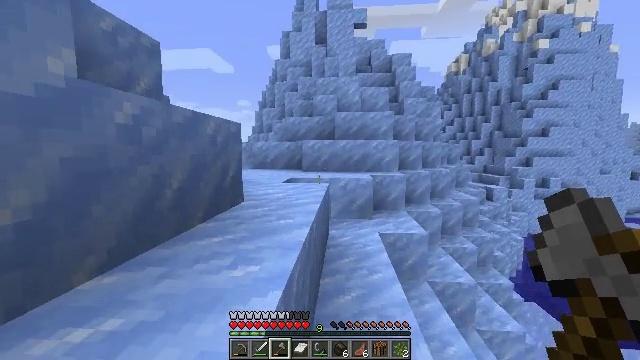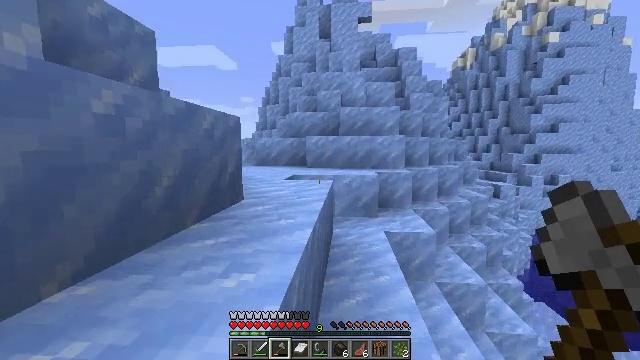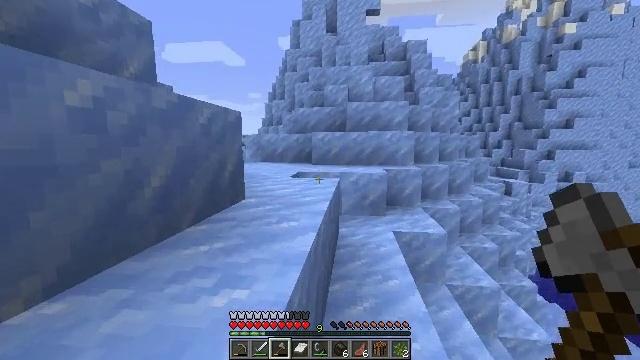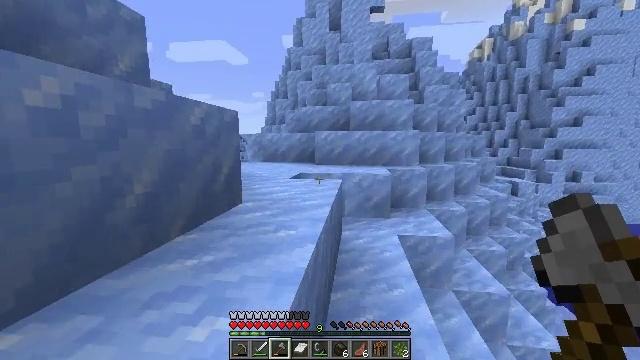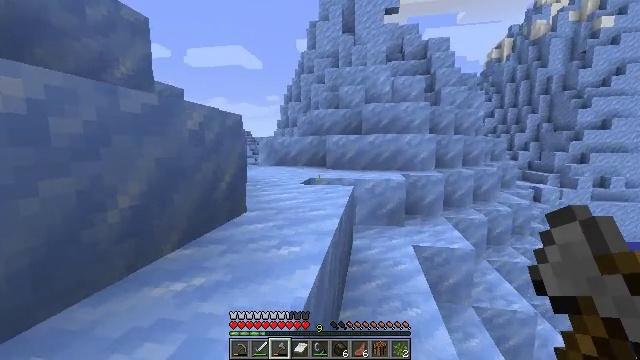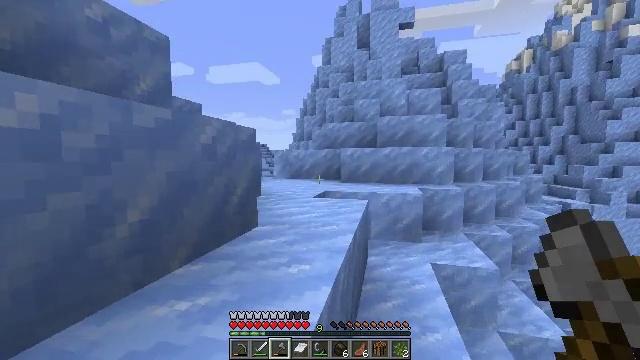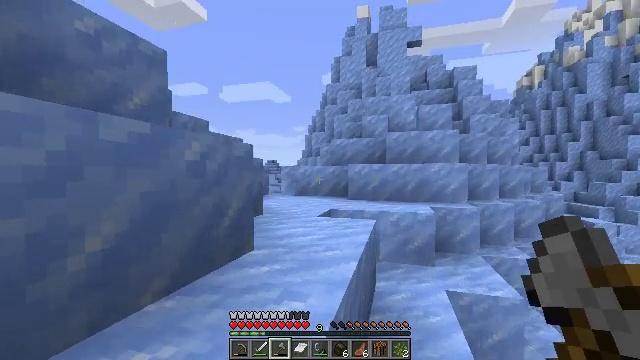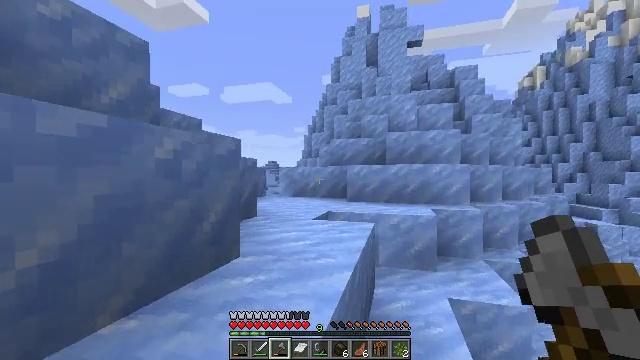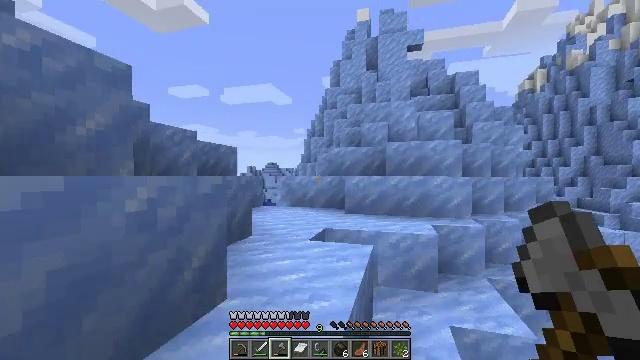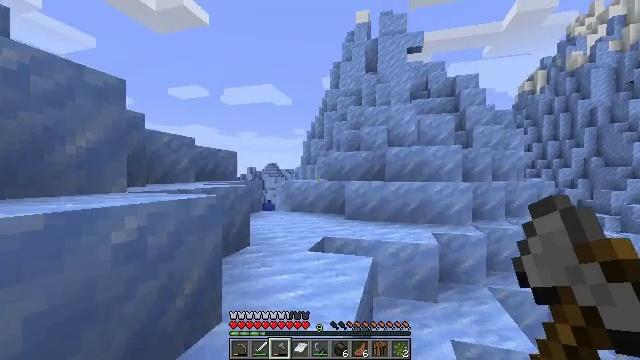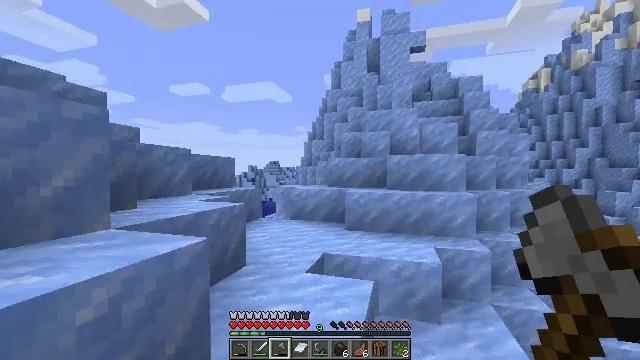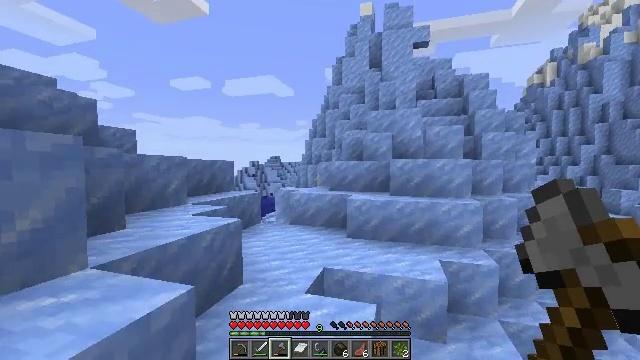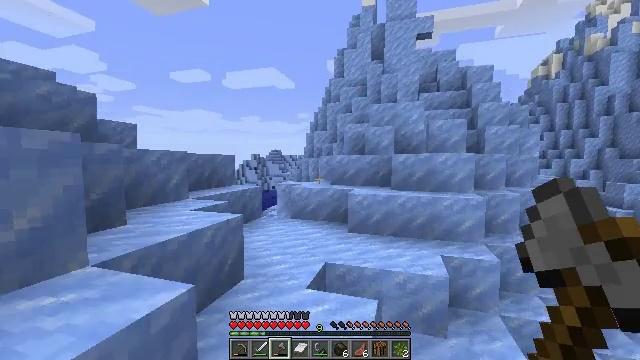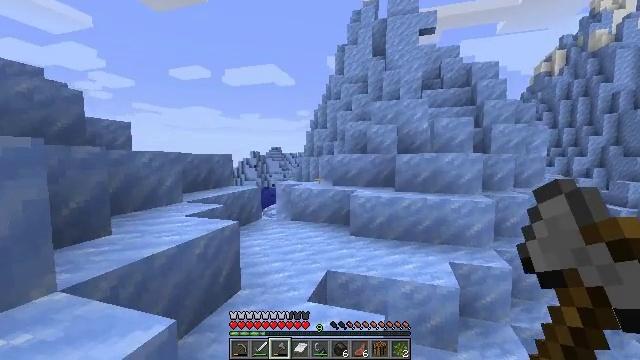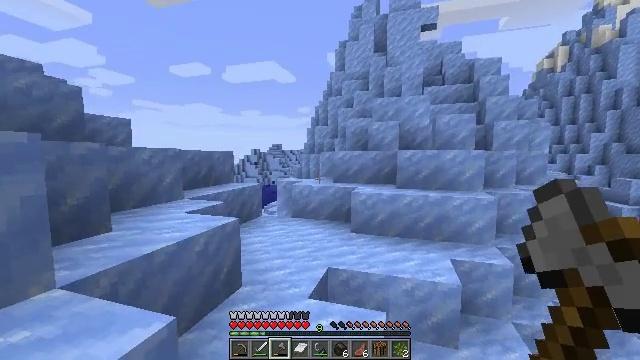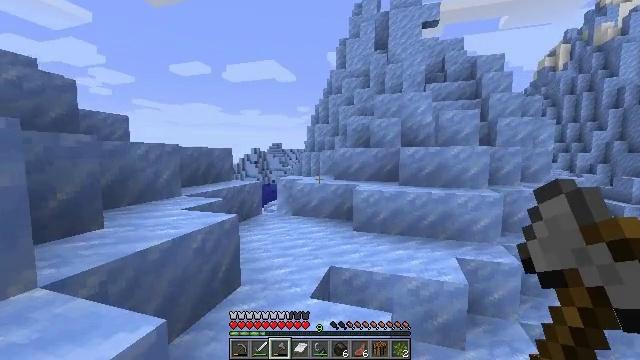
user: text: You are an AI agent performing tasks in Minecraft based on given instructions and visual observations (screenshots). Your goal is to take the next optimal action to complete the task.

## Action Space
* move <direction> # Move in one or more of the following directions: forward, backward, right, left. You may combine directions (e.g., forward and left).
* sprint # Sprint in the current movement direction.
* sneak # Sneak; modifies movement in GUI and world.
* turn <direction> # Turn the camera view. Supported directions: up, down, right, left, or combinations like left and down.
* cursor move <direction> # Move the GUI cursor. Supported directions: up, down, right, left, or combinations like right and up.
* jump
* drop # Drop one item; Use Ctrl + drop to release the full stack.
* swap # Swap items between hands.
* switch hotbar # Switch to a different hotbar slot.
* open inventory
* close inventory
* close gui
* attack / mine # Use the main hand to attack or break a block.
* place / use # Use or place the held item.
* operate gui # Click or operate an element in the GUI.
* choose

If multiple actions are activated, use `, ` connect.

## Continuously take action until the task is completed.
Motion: motion action
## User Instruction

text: Mine packed ice from icy biomes.
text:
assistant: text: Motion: move forward
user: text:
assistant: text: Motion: move forward, turn left
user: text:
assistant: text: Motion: move forward
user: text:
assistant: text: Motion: move forward, turn left
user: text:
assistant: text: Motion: move forward and move left, turn left and up
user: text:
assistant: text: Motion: move forward and move left, turn left and up
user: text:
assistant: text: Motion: move forward and move left
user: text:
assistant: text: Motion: move forward and move left, jump
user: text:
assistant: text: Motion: move forward and move left, jump
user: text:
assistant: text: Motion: move forward and move left, jump
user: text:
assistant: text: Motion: move forward and move left, turn down, jump
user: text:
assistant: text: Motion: move forward and move left, turn down
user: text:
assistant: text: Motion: move forward and move left
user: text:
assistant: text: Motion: move forward and move left
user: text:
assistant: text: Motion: move forward and move left
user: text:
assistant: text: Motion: move forward and move left
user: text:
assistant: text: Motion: move forward
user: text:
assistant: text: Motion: move forward
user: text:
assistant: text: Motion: move forward
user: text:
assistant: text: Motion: move forward
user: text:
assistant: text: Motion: move forward, turn right
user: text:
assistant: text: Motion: move forward, turn right
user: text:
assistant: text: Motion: move forward, turn right
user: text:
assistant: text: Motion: move forward
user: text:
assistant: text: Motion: move forward, turn right
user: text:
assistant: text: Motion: move forward, turn right
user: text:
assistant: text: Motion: move forward, turn right
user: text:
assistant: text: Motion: move forward
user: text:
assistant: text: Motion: move forward
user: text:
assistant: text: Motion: move forward